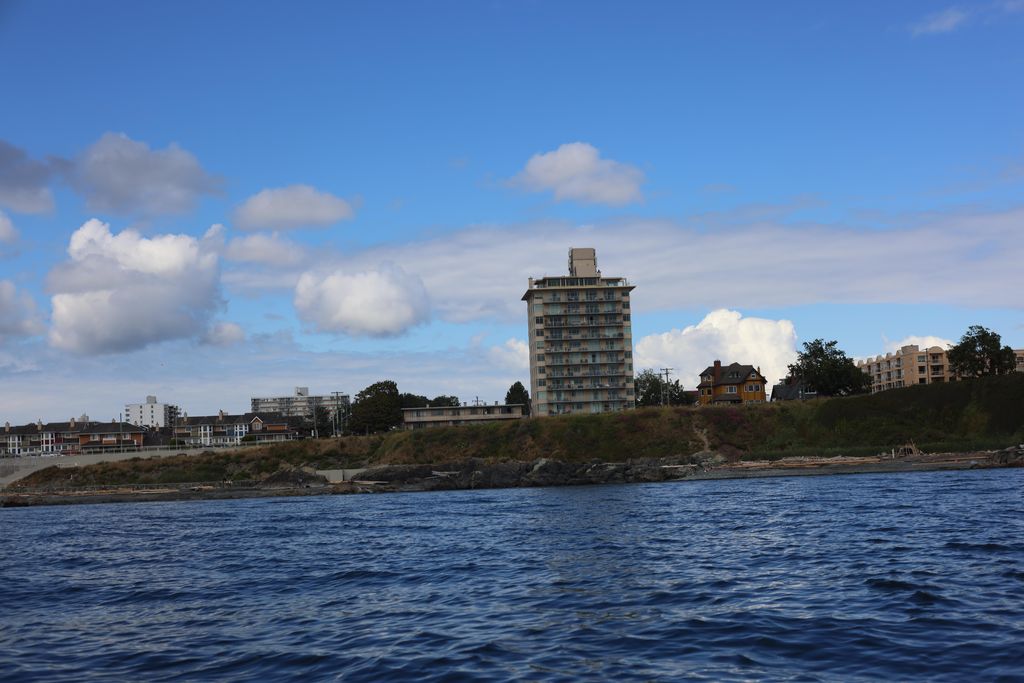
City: victoria